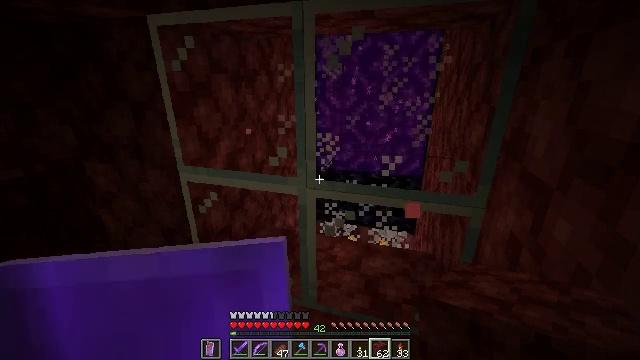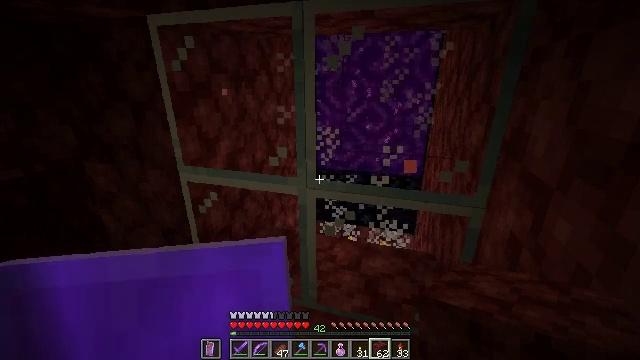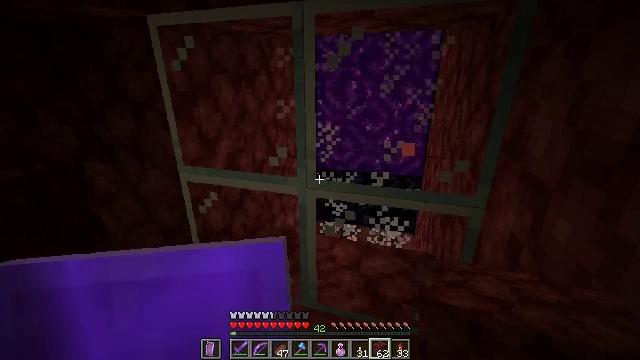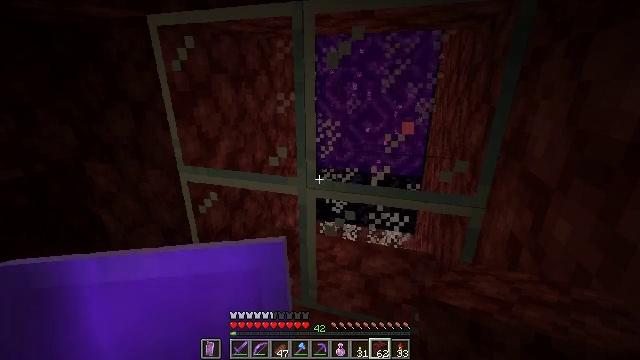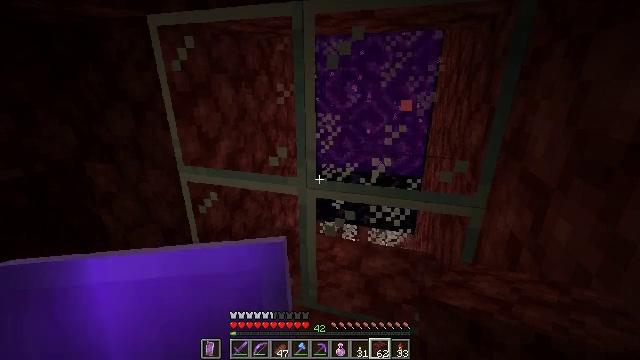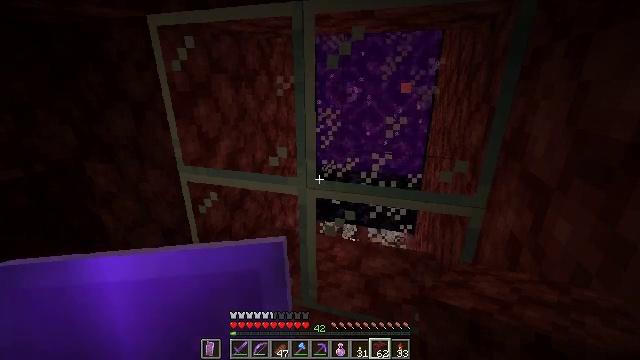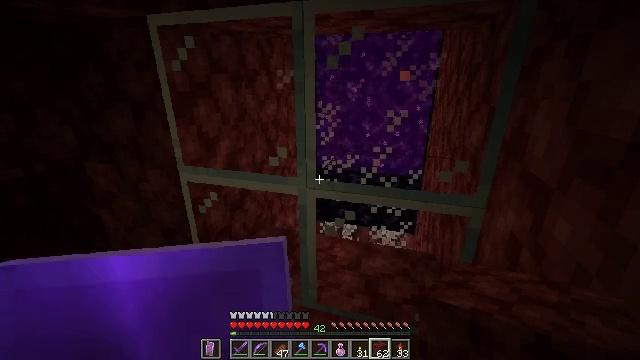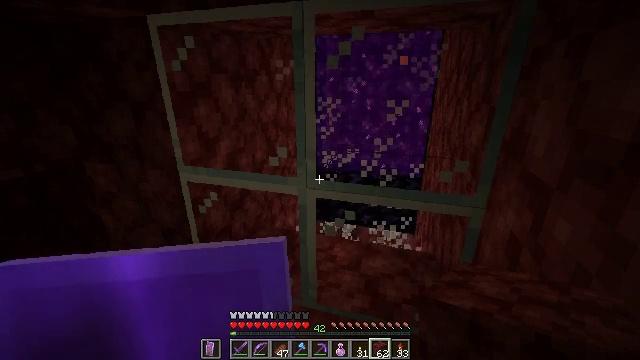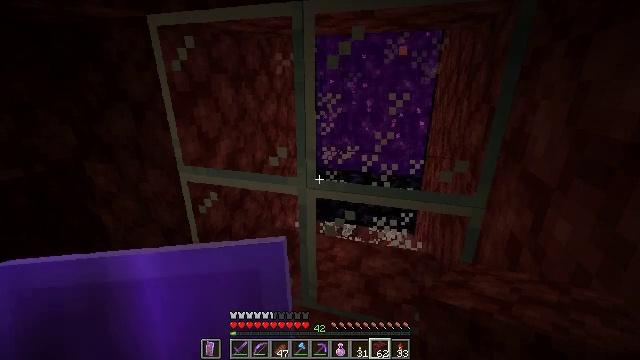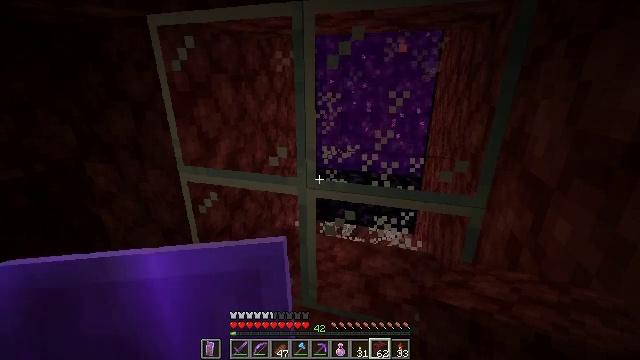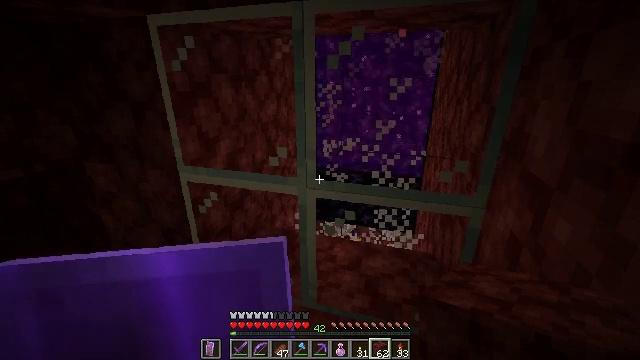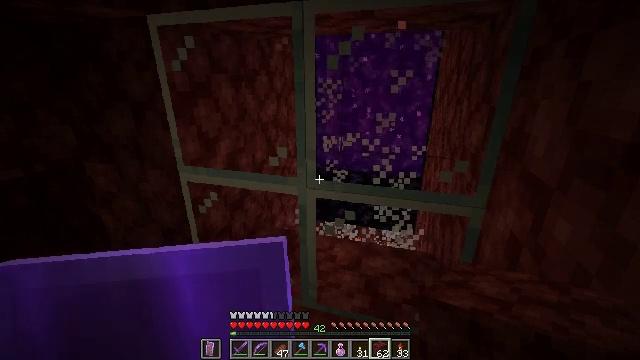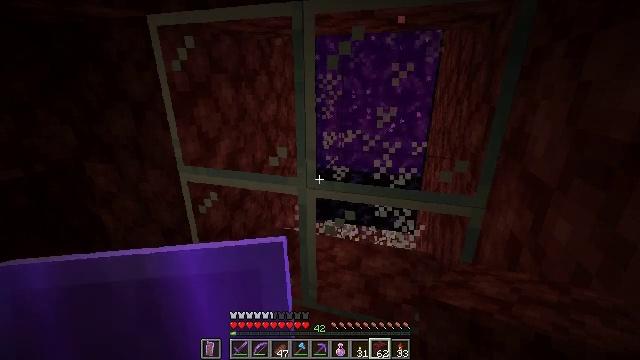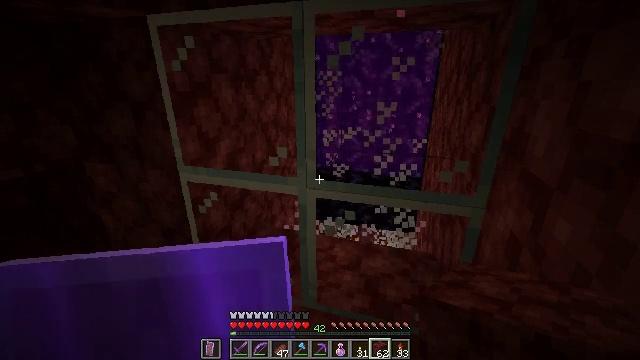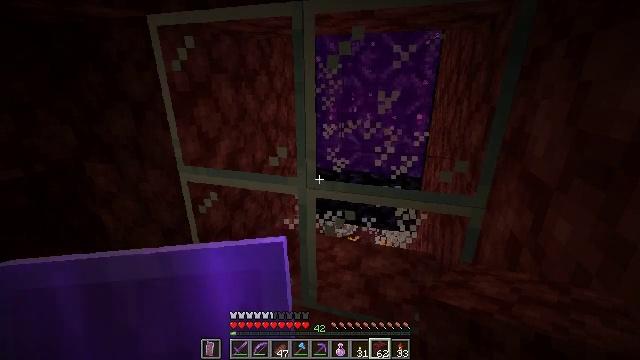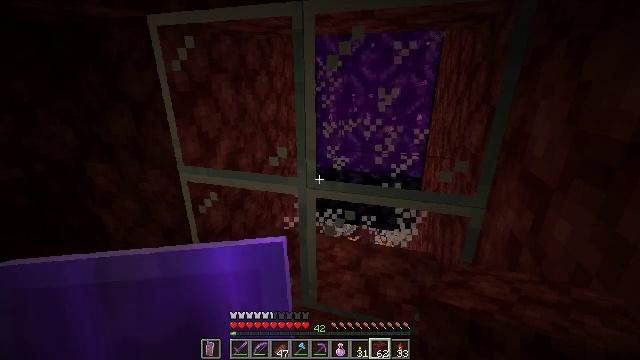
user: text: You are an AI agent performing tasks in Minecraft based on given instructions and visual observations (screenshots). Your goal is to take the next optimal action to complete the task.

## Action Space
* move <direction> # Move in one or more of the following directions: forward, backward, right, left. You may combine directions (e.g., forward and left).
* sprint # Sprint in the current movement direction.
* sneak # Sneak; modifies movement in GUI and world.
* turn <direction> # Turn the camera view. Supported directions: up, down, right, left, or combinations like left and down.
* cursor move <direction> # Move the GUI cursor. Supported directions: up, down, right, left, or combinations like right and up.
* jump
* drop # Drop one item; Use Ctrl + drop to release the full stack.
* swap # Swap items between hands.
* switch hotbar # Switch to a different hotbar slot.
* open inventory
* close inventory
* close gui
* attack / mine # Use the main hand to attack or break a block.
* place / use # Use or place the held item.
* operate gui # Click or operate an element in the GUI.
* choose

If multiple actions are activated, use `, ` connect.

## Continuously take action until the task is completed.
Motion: motion action
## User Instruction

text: mine block cyan shulker box
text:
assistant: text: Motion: no_op
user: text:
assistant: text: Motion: no_op
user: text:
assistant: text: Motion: no_op
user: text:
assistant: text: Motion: no_op
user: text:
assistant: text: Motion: no_op
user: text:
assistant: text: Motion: no_op
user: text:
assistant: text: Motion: no_op
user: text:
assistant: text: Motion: no_op
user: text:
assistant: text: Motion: no_op
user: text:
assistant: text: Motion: no_op
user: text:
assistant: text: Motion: no_op
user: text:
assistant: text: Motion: no_op
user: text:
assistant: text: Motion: no_op
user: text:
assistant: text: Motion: no_op
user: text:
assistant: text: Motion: no_op
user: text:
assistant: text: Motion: no_op
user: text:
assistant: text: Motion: no_op
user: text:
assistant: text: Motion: no_op
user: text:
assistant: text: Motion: no_op
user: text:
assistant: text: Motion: no_op
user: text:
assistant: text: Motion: no_op
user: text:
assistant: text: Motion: no_op
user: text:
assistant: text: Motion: no_op
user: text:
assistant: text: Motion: no_op
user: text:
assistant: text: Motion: no_op
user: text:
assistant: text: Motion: no_op
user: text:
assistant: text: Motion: no_op
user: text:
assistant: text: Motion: no_op
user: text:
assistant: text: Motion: no_op
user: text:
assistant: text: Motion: no_op